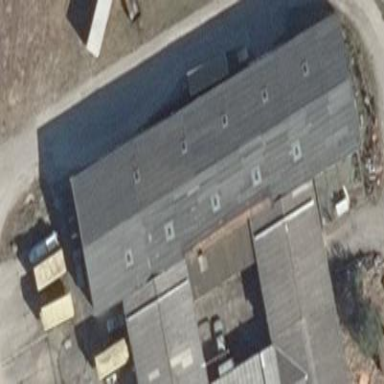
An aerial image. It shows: Commercial building with gabled roof.